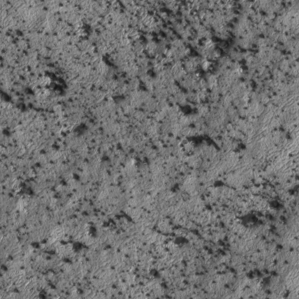
Label: frost